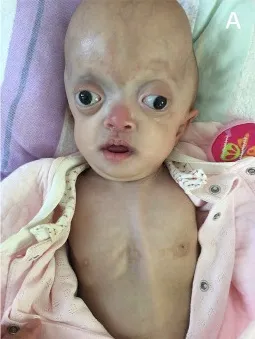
Physical features of this girl showed the child's wide and flat skull deformity, large eye slits, wide interocular distance, protruding eyeballs, bilateral exotropia, absence of upper eyelid ptosis, small and low nasal bridge (A).
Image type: medical_photograph (other_medical_photograph)